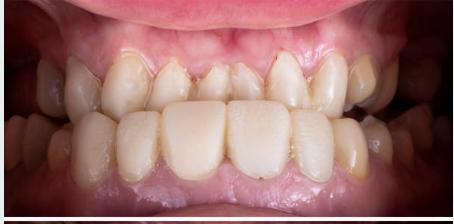
Condition: Gingivitis